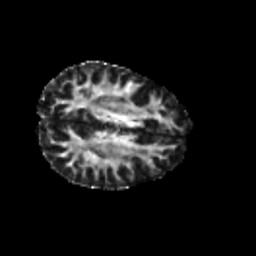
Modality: FA
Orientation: axial
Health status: healthy
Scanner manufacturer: philips
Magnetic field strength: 3 T
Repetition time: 6.964 s
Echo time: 0.092 s